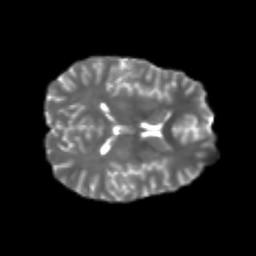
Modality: T2w
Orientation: axial
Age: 20
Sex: female
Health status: healthy
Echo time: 0.074 s